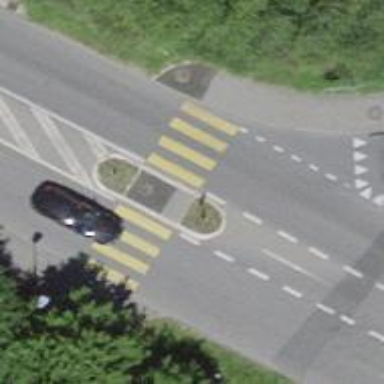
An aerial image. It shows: Uncontrolled zebra crossing with central island.